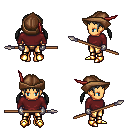
a pixel art fantasy rpg character, female body template, human, tanned skin, maroon long-sleeve shirt, gold greaves, gray twin-tailed hairstyle, leather cap, metal gloves, gold boots, spear, four views (front, back, left, right), 2x2 character sprite sheet, small pixel art, hard edges, no anti-aliasing